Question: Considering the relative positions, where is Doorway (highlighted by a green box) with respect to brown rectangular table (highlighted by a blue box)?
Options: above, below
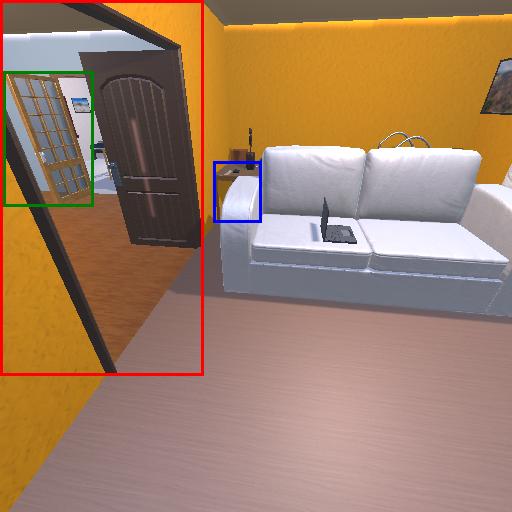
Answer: above